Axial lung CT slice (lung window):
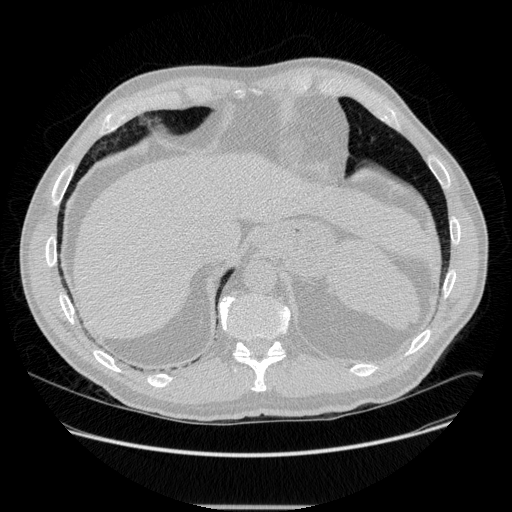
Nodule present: no